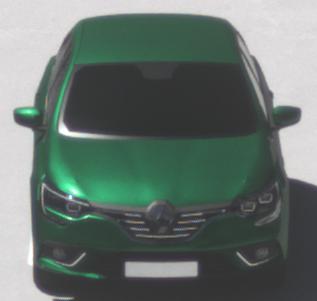
Make: Renault
Model: Mégane ENERGY TCe 100
Detailed model: Mégane (IV)
Model produced from: 2016/03
Model produced until: 2018/08
Doors: 5
Color: green
Road condition: dry road
Daytime: midday
Contrast: high contrast